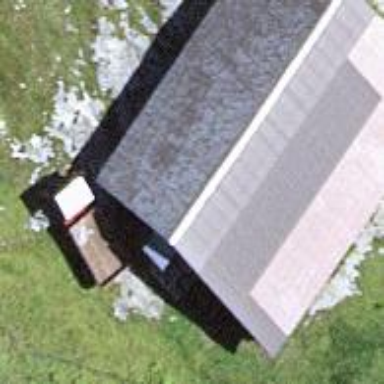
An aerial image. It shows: Stable.